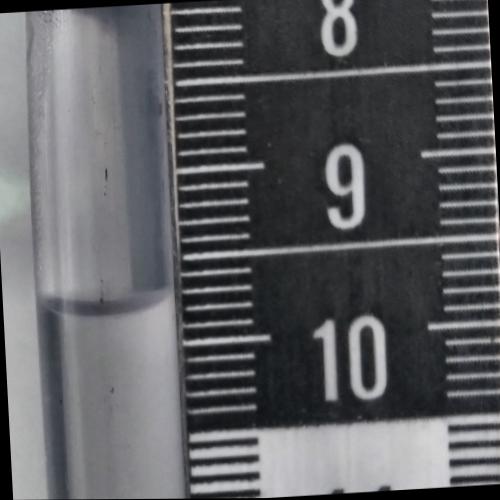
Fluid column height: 9.7 cm